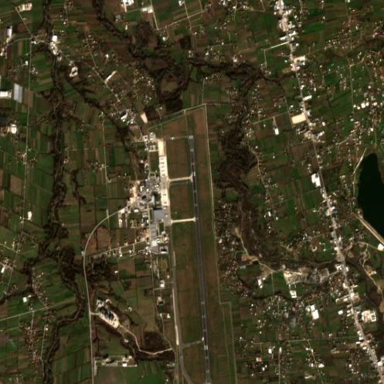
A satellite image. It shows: International airport classified as aerodrome with international status.